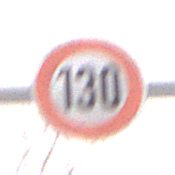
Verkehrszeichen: Geschwindigkeit130
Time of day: Midday
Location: Outdoor (Nature)
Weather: Overcast
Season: Winter
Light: Natural